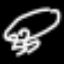
Label: frog